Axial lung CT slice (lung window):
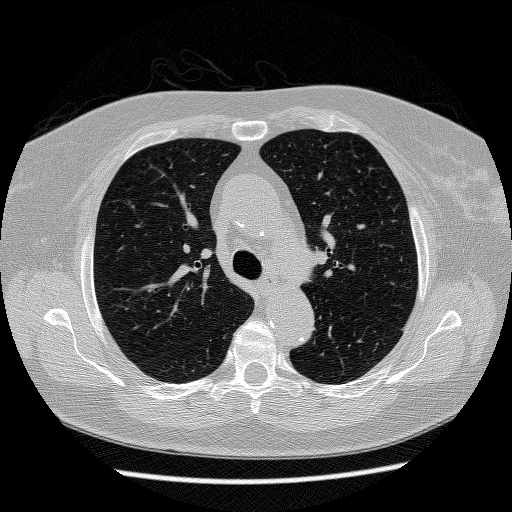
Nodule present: no